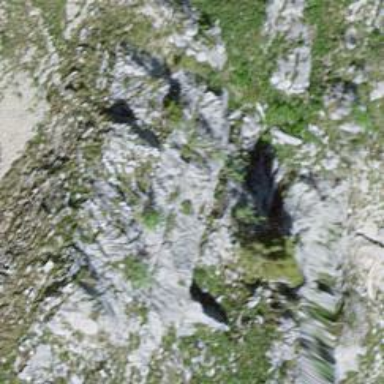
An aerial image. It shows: Natural cliff.